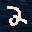
Label: 2